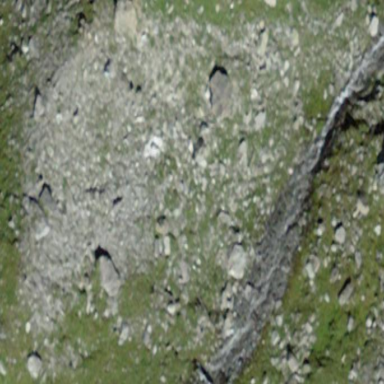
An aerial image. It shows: Natural scree.